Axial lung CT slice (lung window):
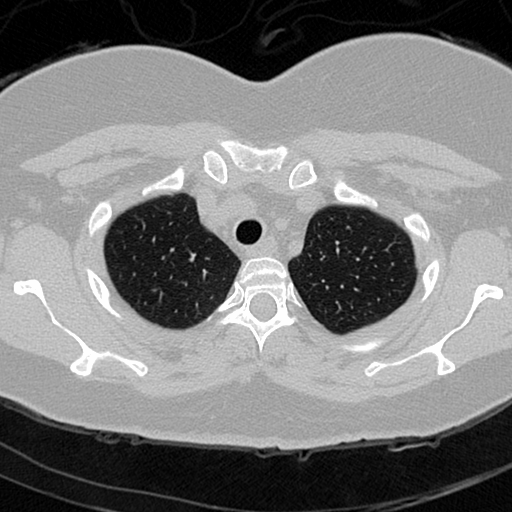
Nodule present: no